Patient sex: M
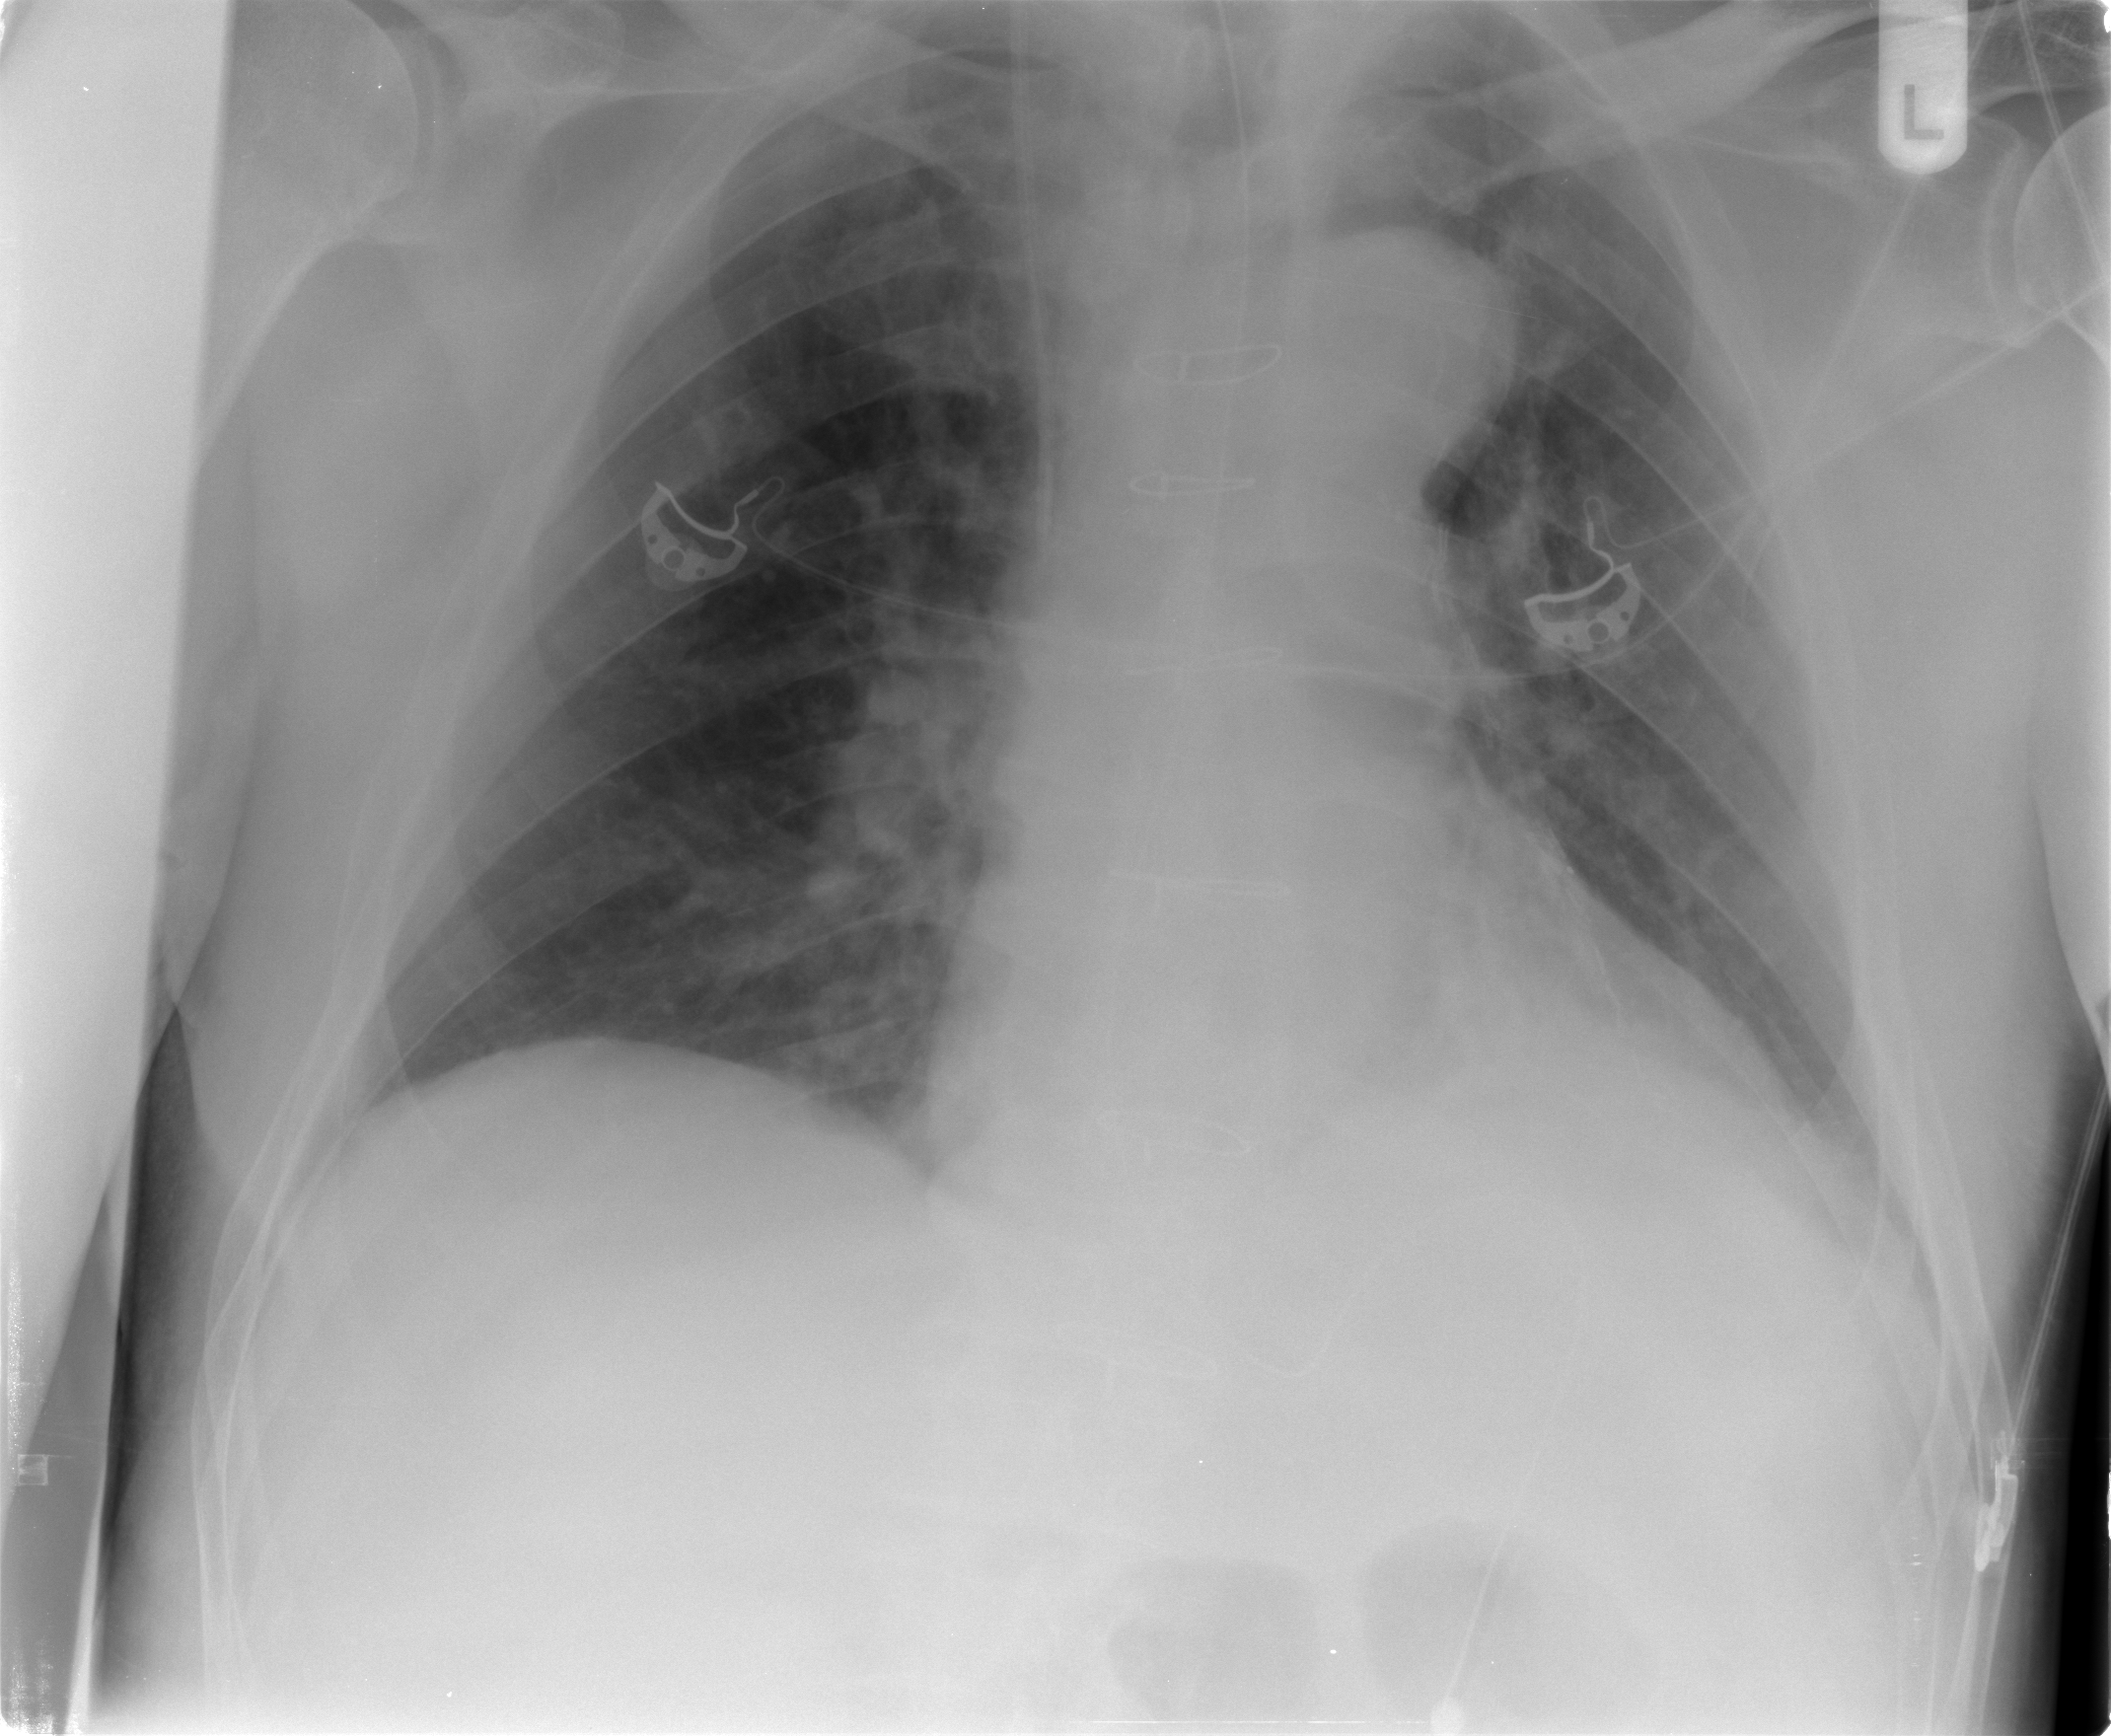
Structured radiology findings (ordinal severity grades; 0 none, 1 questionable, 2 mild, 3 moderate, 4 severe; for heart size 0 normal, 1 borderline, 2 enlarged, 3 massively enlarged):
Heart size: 2
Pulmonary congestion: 0
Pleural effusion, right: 0
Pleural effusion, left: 2
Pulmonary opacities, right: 0
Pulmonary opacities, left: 0
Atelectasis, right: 0
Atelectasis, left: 2